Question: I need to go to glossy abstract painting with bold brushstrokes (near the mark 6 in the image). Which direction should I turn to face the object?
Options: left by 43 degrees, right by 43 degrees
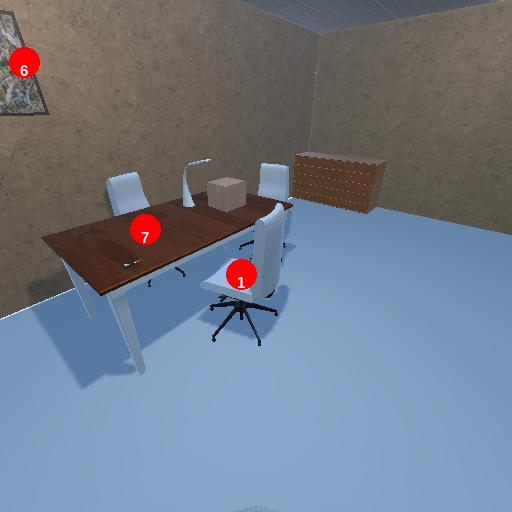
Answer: left by 43 degrees